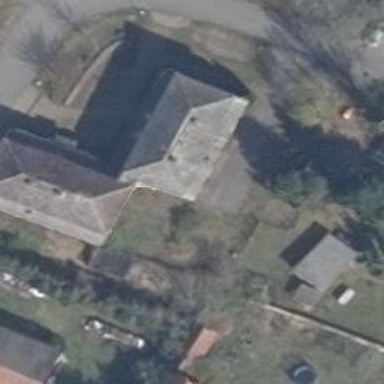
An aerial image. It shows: Historic manor building.